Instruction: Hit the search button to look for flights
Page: home
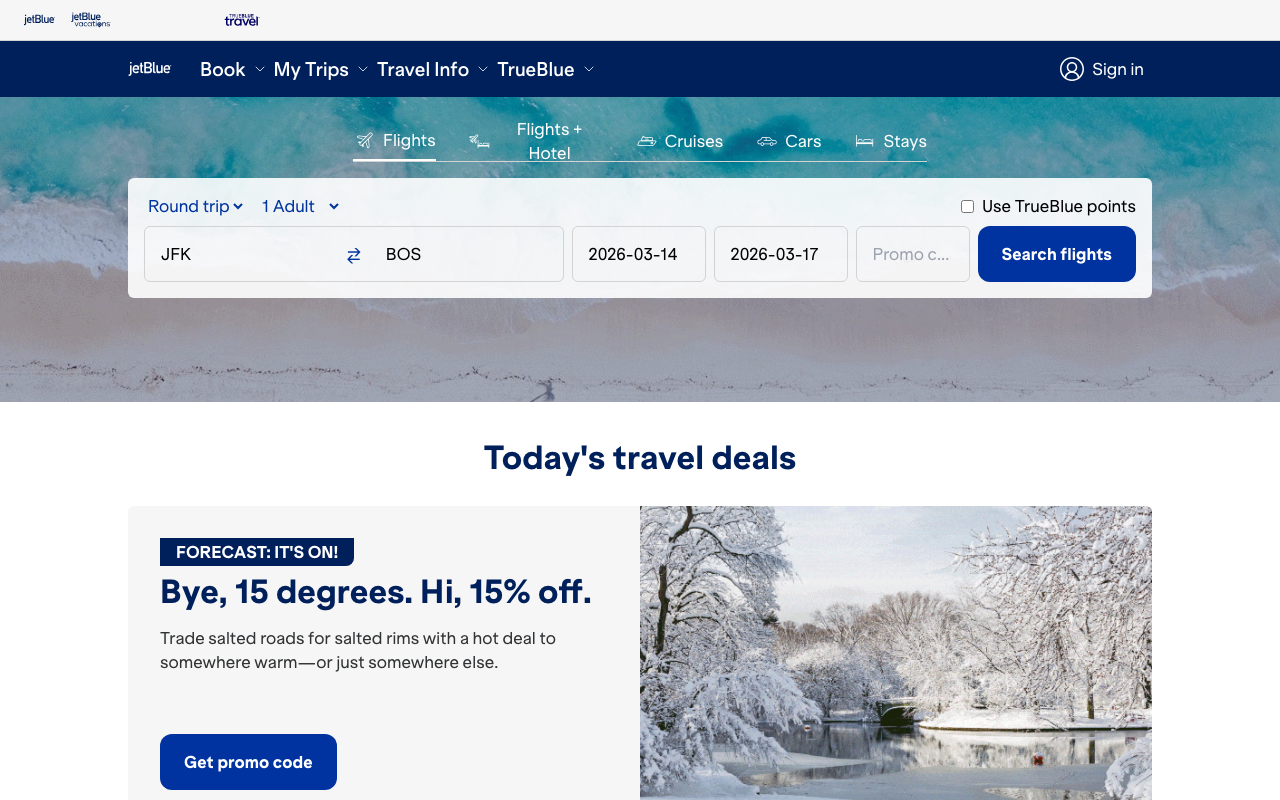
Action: click